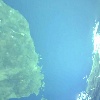
Label: water